Question: In a checkedlistbox control in C# winforms I can add items into it, however the items will be placed under each other even when the height is smaller than the items combined.
My question is;
Can I "split" the checkedlistbox so you can see everything without having to scroll?
So when the left side is full, it will start on the other half of the checkedlistbox.

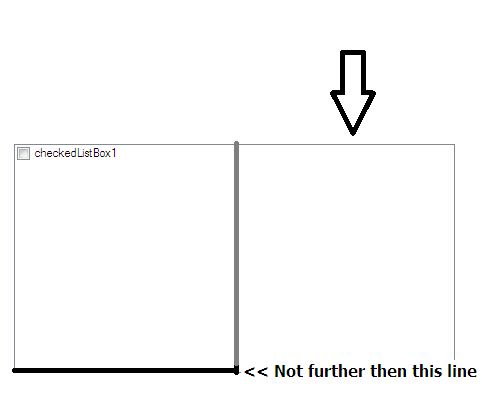
Answer: What you are looking for is <URL>.